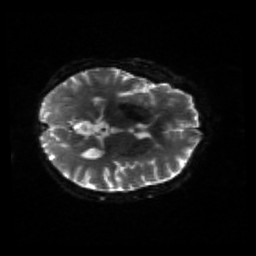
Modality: sbref
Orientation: axial
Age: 62
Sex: male
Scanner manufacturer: siemens
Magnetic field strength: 3 T
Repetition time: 4.71 s
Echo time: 0.0906 s